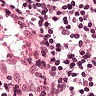
Metastatic tissue present: no